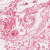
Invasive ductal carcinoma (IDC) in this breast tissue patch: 0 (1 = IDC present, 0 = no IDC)